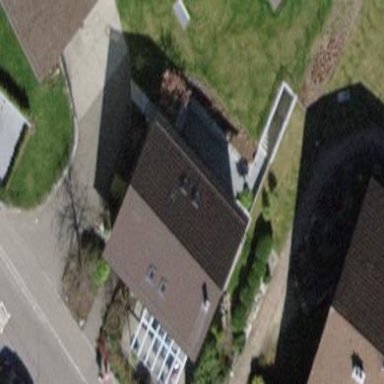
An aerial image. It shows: Detached building with gabled roof oriented along its length.